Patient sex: M
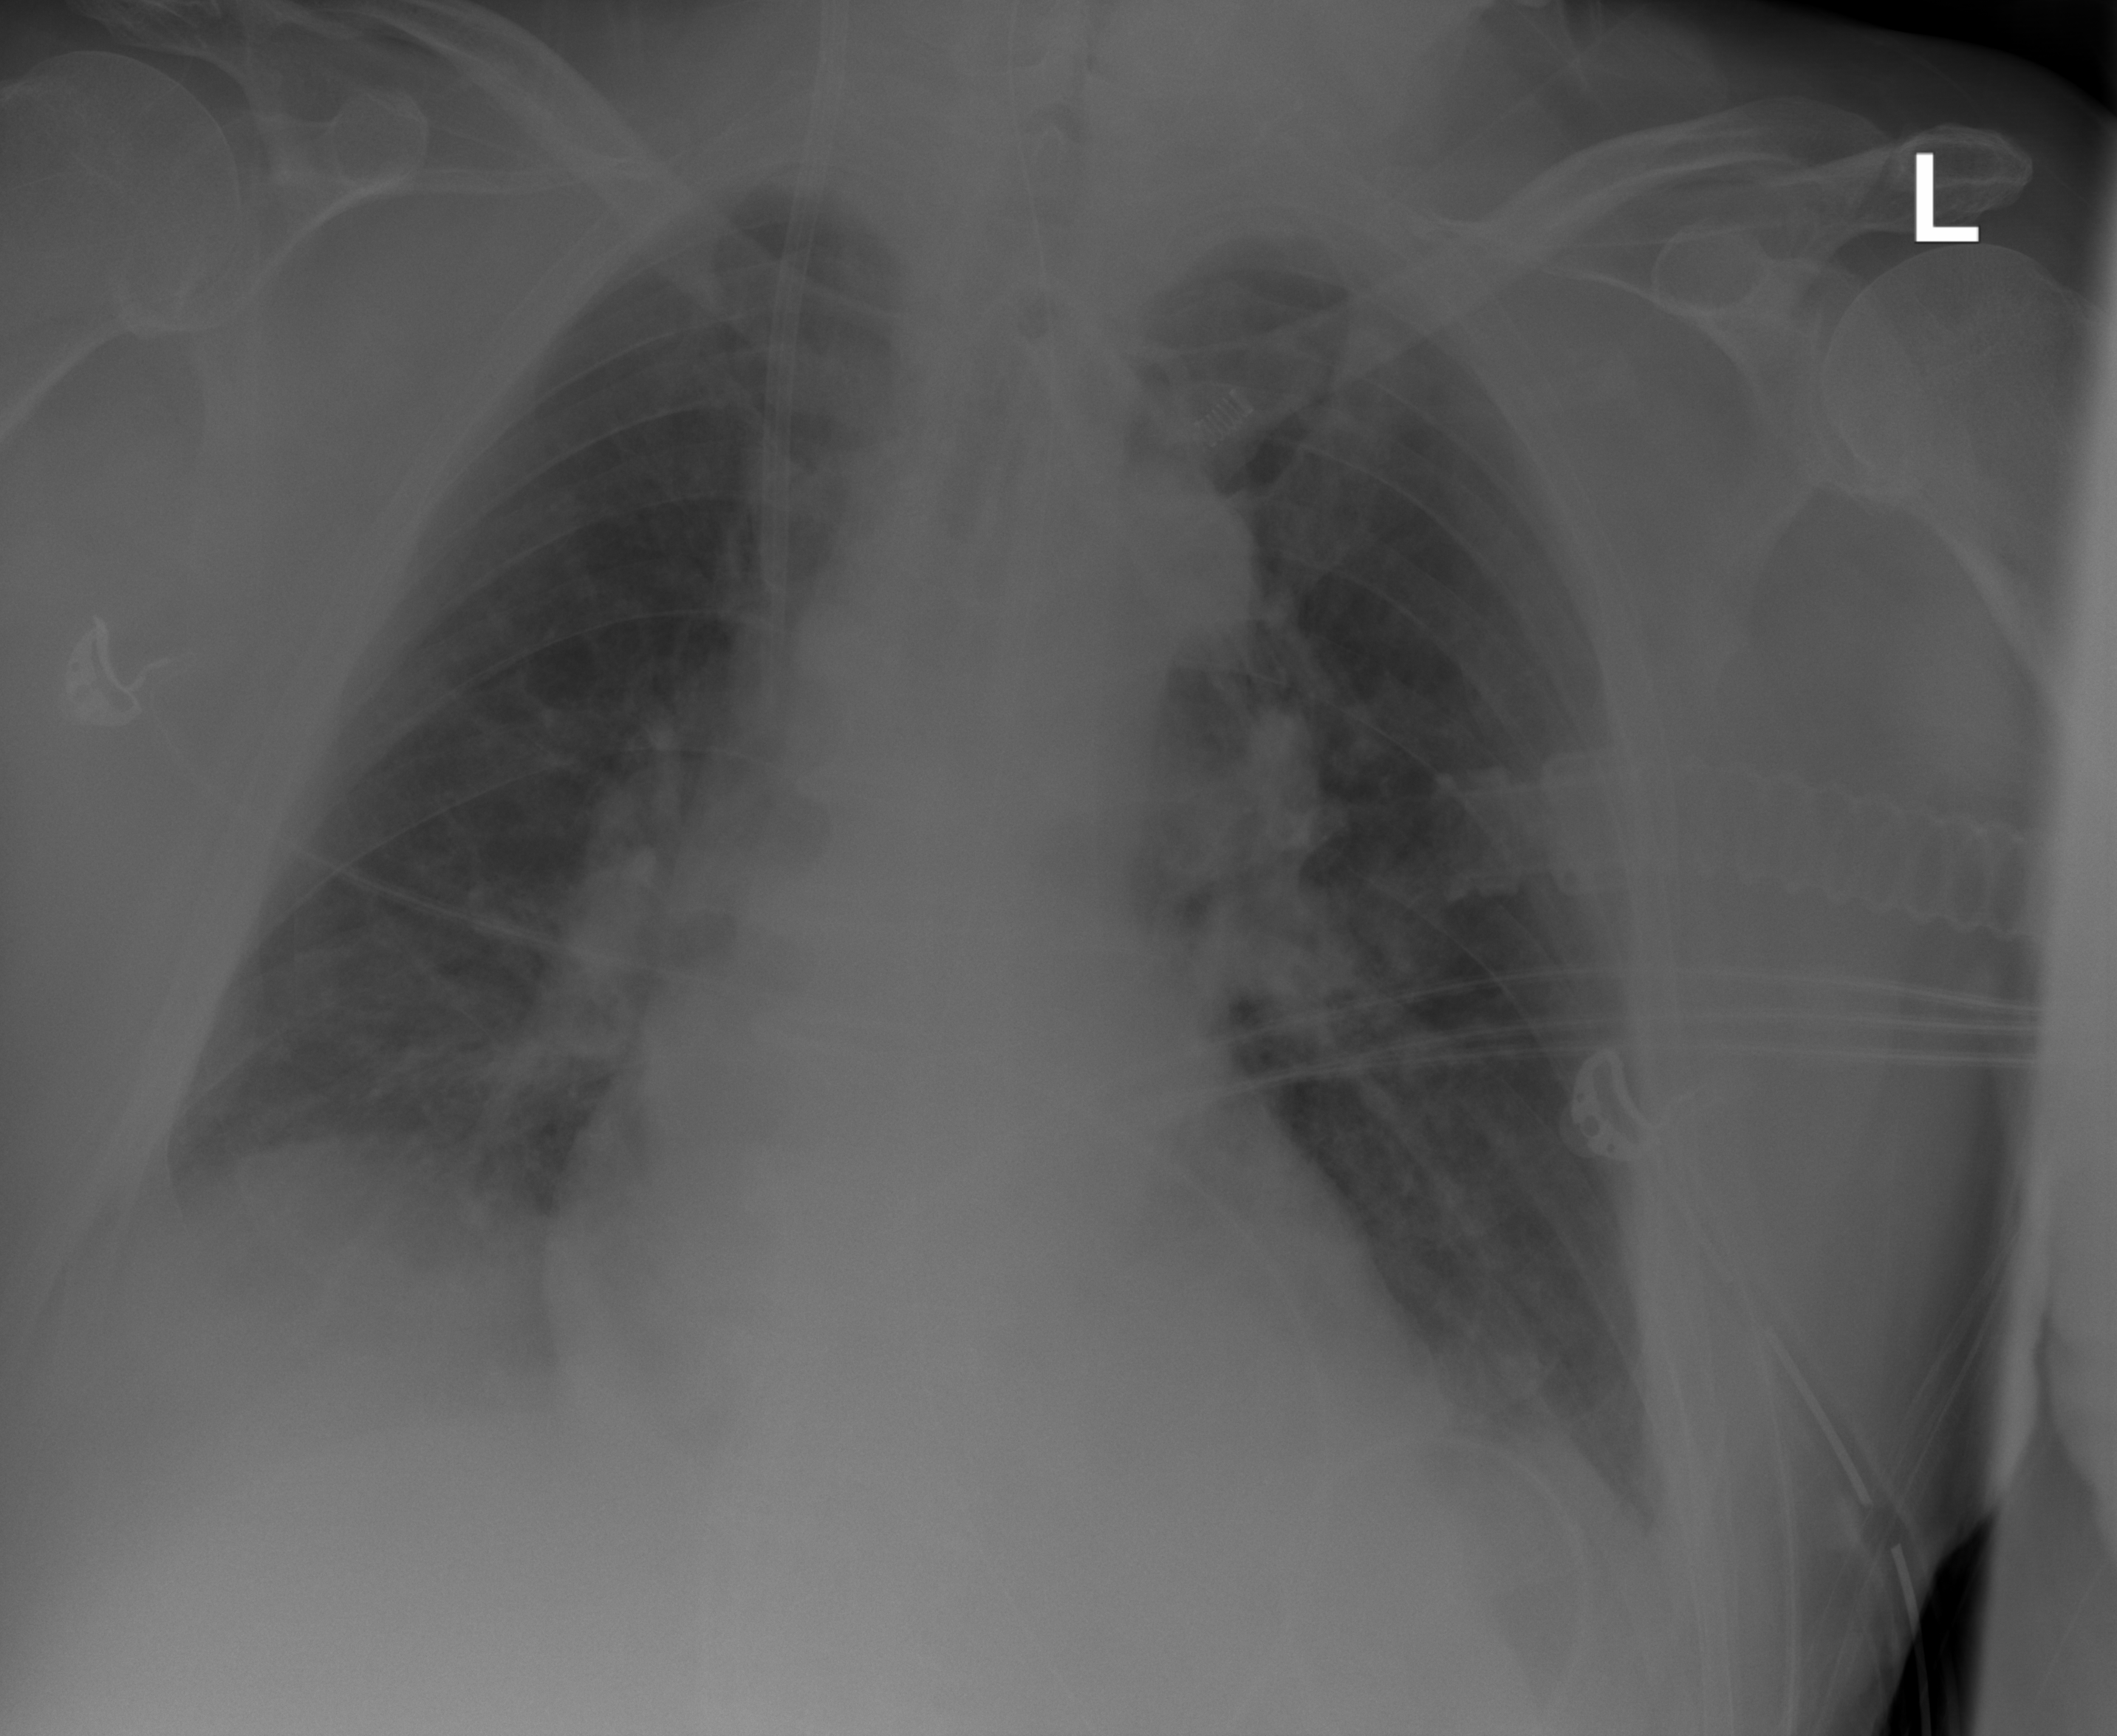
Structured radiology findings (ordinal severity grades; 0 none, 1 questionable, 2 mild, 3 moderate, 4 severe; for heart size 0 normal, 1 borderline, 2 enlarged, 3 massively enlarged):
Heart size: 2
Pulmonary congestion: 2
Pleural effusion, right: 1
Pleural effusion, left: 0
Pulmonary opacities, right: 1
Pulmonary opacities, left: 0
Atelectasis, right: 2
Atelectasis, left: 2